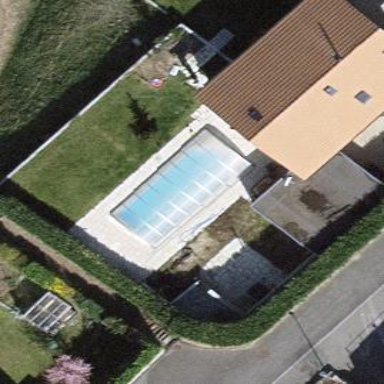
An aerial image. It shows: Swimming pool located in leisure land.